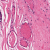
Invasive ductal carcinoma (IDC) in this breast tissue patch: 0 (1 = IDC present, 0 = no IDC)